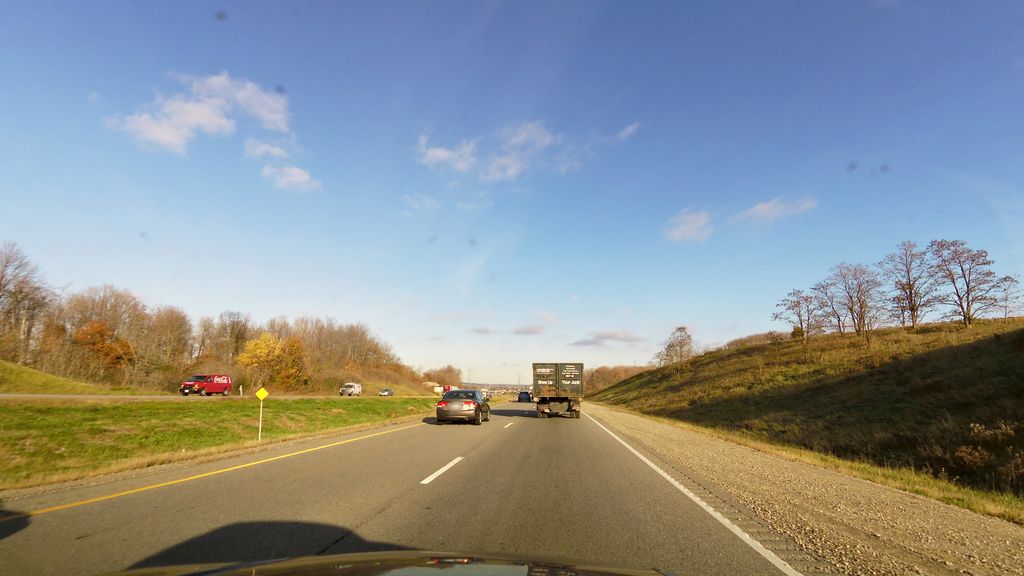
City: kitchener-waterloo